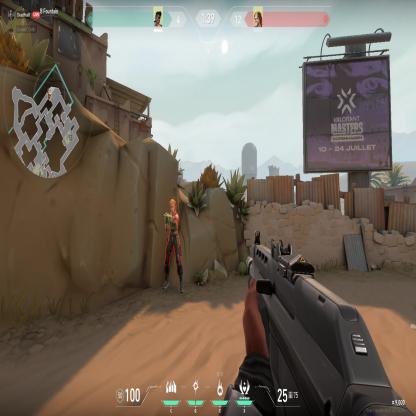
Label: enemy